Question: Is it possible to specify the publisher name for Windows's User Account Control (UAC) when using NSIS (Nullsoft Scriptable Install System)?

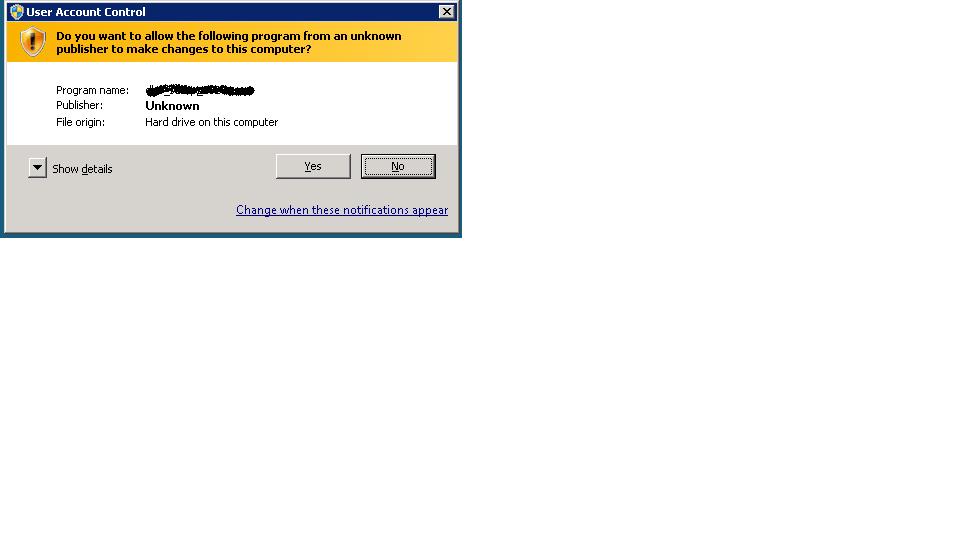
Answer: You must digitally sign the installer.